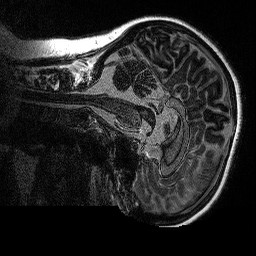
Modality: MP2RAGE
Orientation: sagittal
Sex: female
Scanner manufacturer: siemens
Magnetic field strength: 3 T
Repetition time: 5 s
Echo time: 0.00292 s